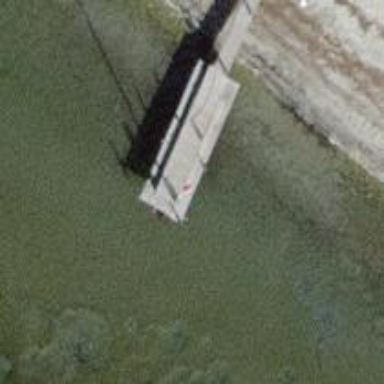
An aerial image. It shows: Man-made pier.